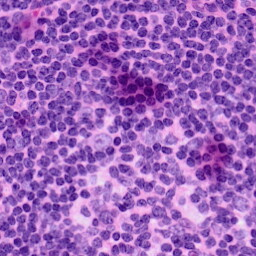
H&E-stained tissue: LymphNode